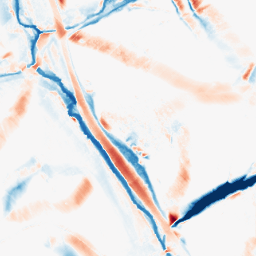
Category: morphological
Decomposition family: morphological_diamond
Decomposition parameters: operation: average
radius: 15
Upsampling method: linear_exact
Upsampling parameters: scale: 8
Upsampling scale: 8